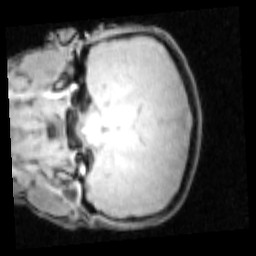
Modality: PDw
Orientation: coronal
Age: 15
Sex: male
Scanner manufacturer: siemens
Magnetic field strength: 3 T
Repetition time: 0.25 s
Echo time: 0.00103 s